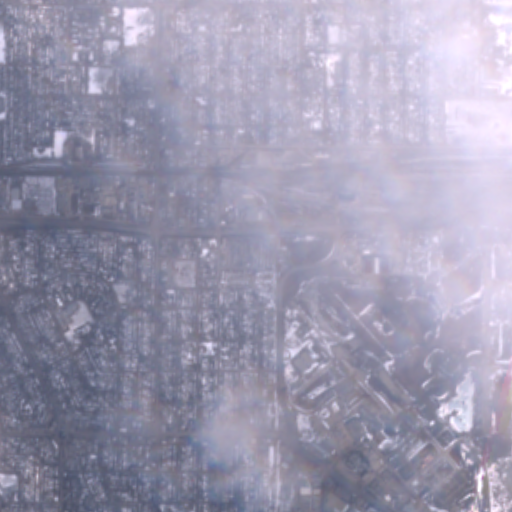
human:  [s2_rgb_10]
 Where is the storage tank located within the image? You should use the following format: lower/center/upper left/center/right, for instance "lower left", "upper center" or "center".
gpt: The storage tank is located in the upper center of the image.
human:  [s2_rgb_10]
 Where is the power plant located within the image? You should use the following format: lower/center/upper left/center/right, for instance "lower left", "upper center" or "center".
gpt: There is no power plant in the image.